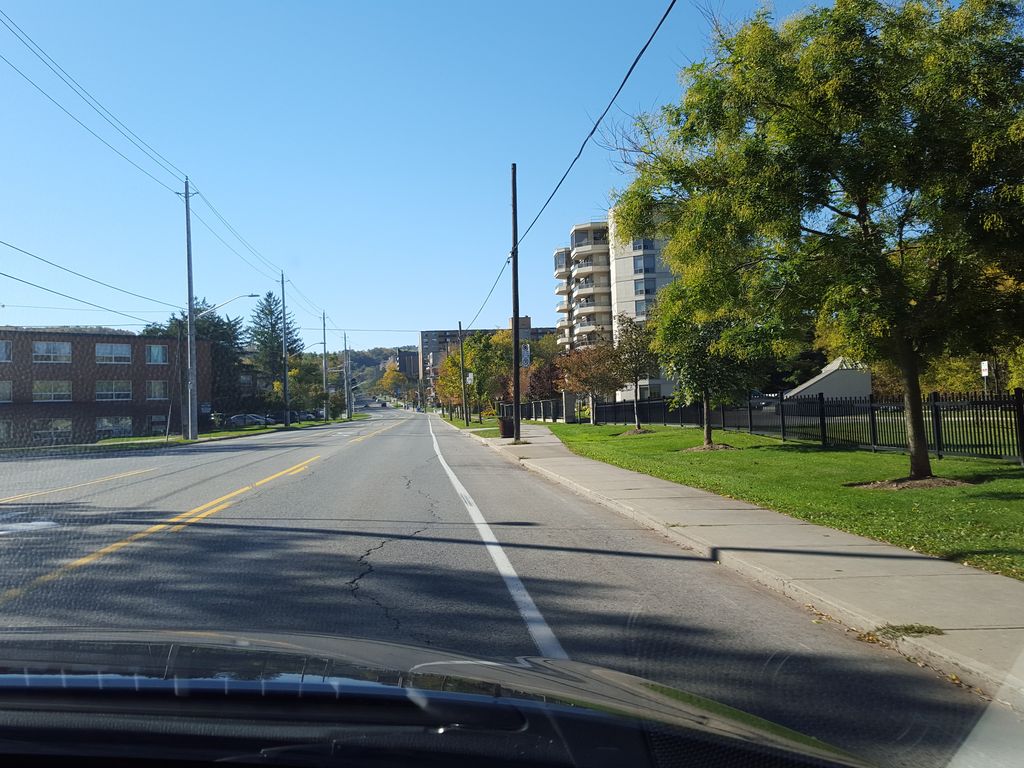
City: hamilton